Question: I was going over AdventureWorks2008 database and wanted to create a new table that associates a product to a sales person.
There is a many-to-many relationship between those tables.

The question is,
Of two schemas, 'Sales' and 'Production', does 'ProductSalesPerson' table belong to?
'ProductSalesPerson' doesn't neccessarily belong to either schema.
Should I create a new schema for this associative table?
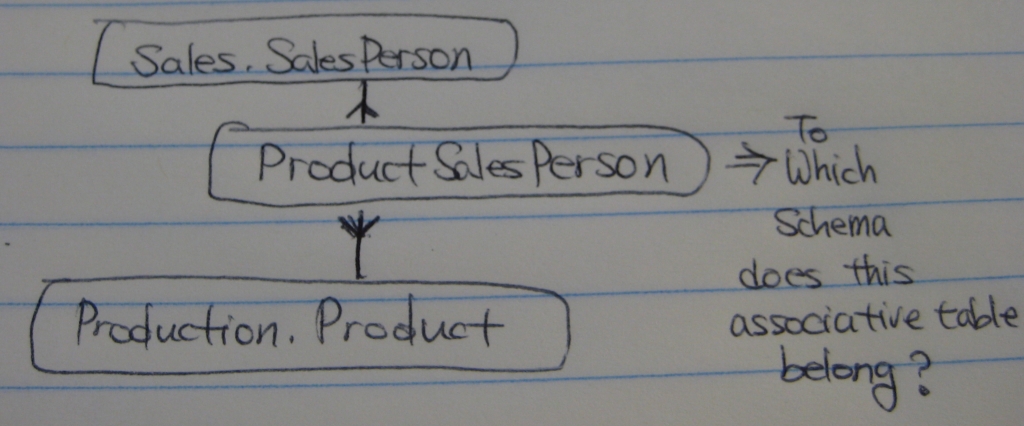
Answer: Why are Production and Sales are in different schemas?
On the assumption that they just are, and you can't change that -- put it in whatever schema is responsible for the bigger perspective share. Meaning, if your question is usually "who is responsible for selling product x?" -- it should go into Production. If it's more of the "what product does salesperson x sell?" -- it should go into Sales.
This is kind of a screwy design imho, for the very reason of cross-schema relationships not having an obvious home (but if there are good reasons for setting things up this way, I would appreciate being enlightened).